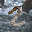
Label: 2